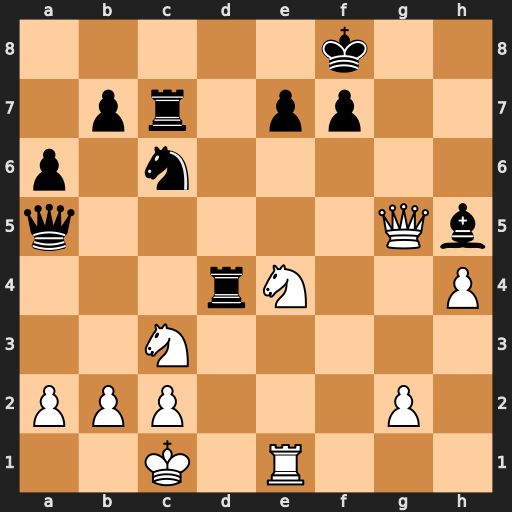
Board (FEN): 5k2/1pr1pp2/p1n5/q5Qb/3rN2P/2N5/PPP3P1/2K1R3
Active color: w
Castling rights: -
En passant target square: -
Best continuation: Qh6+ Ke8 Nf6+ Kd8 Qh8#